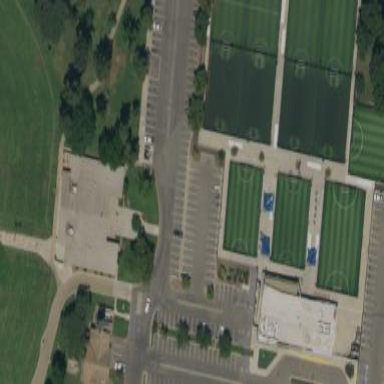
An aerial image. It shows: Sports center designed for soccer activities.